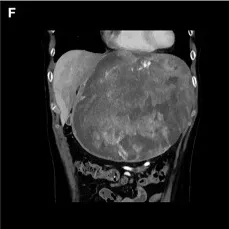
In the delayed phase.
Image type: radiology (ct)